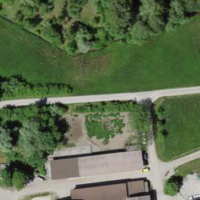
EUNIS habitat code: 55
Species observed at this site:
Phytolacca americana